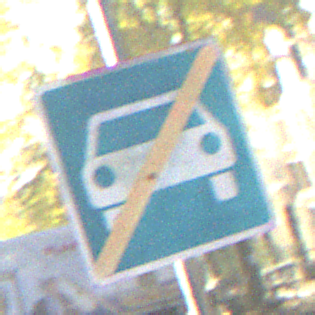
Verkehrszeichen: EndeKraftfahrstrasse
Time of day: SunriseSunset
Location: Outdoor (Urban)
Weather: PartlyCloudy
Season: Autumn
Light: Natural